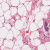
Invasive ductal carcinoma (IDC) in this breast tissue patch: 0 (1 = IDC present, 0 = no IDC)